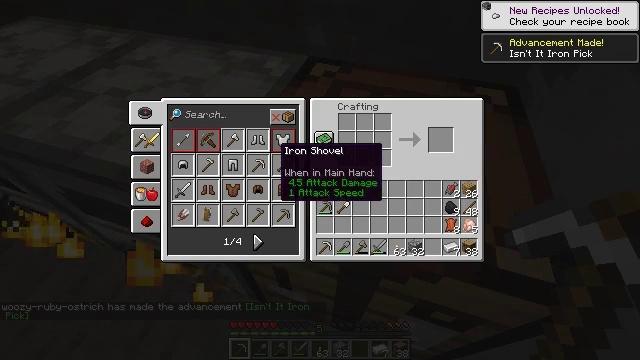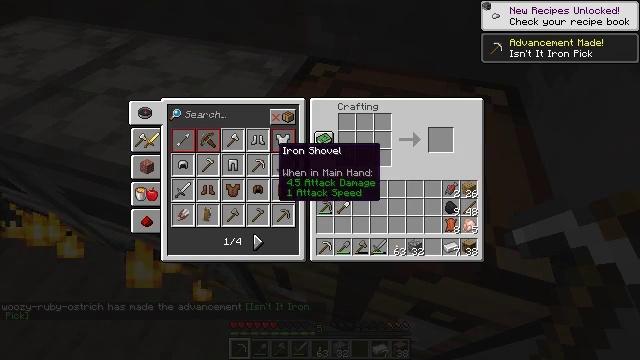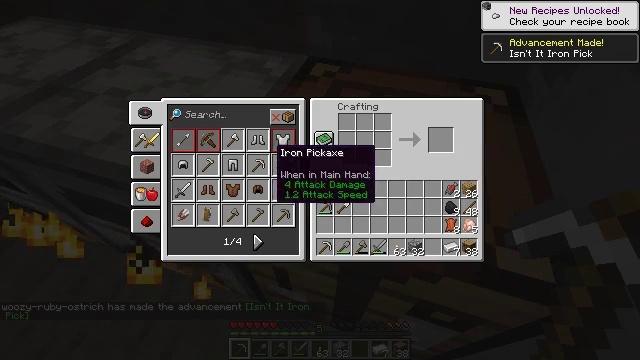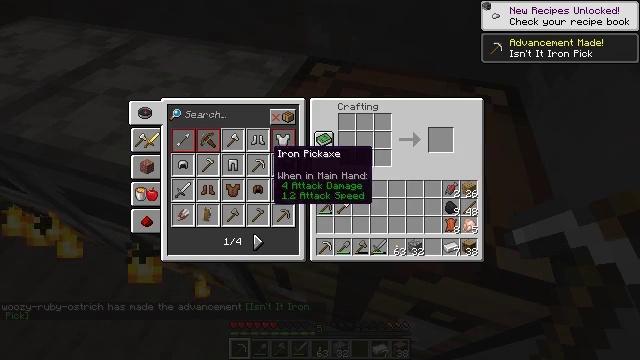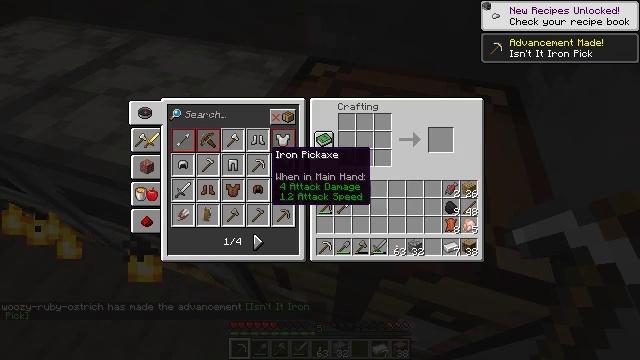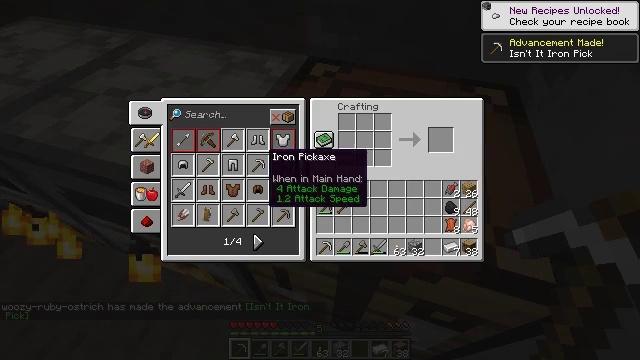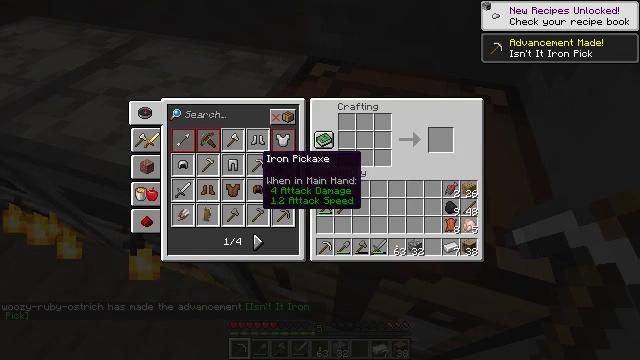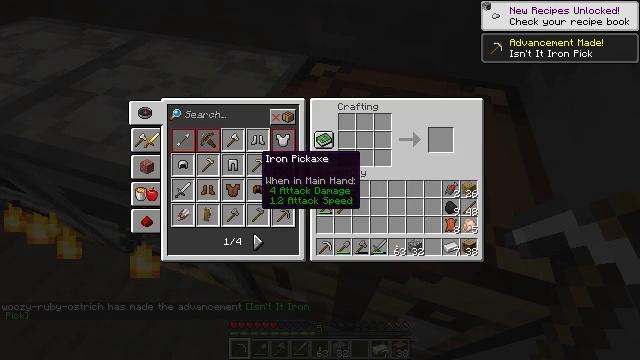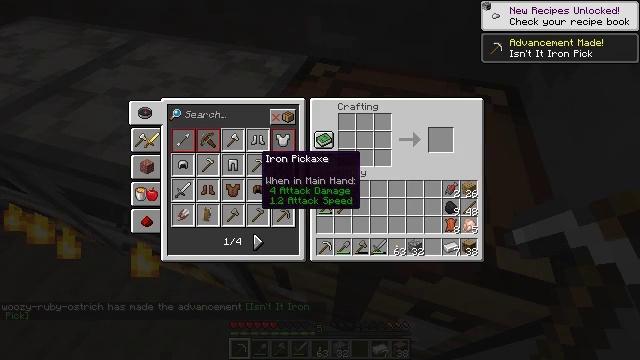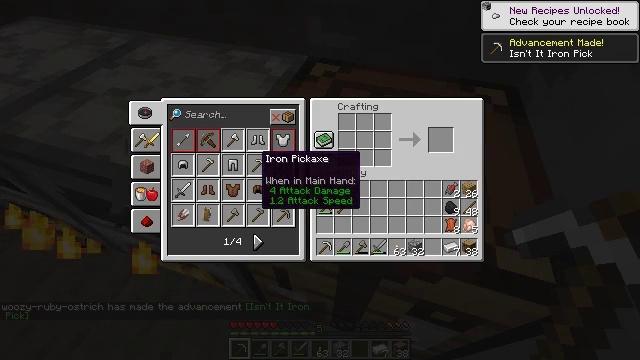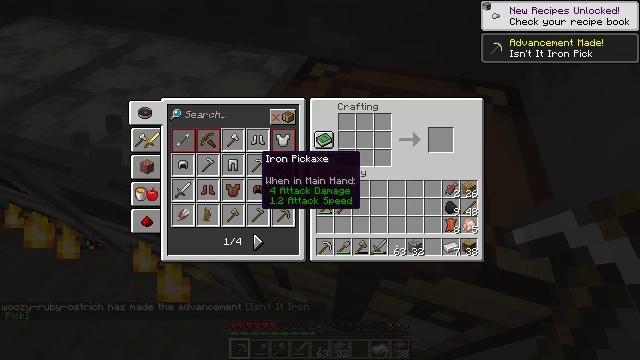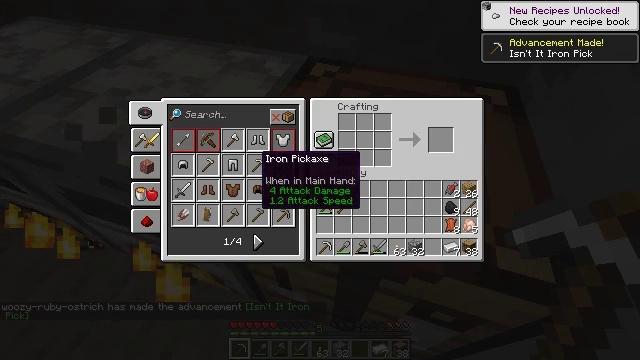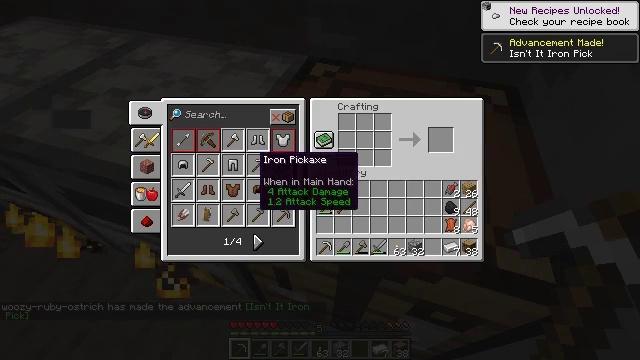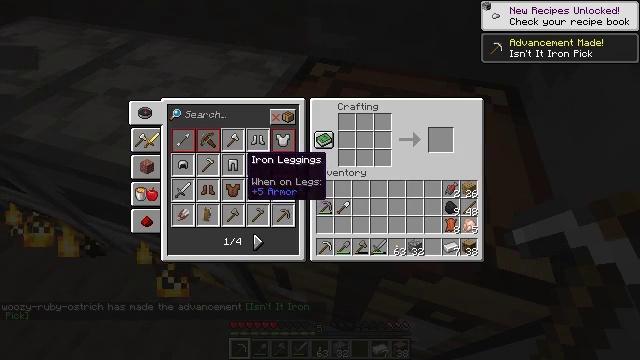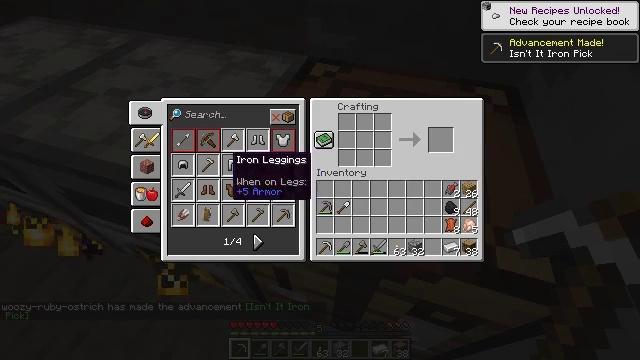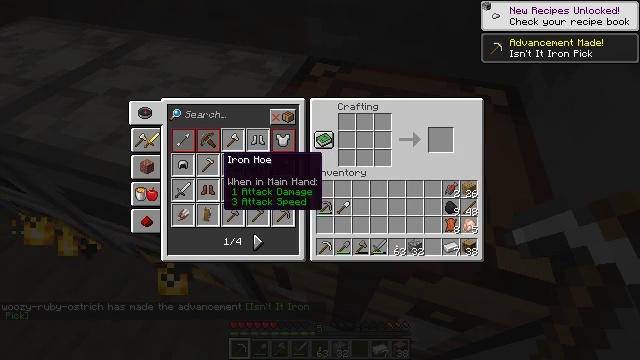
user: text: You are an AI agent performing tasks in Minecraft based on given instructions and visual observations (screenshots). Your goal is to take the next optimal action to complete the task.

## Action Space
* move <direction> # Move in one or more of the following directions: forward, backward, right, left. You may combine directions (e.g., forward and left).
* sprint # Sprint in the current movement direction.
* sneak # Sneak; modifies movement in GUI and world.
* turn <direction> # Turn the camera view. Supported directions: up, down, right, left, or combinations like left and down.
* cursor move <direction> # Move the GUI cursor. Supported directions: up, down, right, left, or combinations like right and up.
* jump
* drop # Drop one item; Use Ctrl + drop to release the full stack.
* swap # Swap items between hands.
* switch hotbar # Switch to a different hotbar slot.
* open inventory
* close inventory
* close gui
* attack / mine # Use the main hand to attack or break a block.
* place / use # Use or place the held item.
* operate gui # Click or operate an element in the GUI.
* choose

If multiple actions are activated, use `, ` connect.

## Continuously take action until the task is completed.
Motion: motion action
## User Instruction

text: Produce an iron sword using iron ingots and a stick.
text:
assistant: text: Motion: no_op
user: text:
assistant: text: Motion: no_op
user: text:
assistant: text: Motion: no_op
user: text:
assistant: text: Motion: no_op
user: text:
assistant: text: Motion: no_op
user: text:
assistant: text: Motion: no_op
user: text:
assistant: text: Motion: no_op
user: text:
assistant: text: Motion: no_op
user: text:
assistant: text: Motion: no_op
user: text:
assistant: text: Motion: no_op
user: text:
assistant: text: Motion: no_op
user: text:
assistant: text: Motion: no_op
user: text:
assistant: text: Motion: cursor move left
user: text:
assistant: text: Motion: cursor move left
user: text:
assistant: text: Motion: cursor move left
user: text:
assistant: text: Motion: no_op
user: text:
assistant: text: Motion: no_op
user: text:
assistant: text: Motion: no_op
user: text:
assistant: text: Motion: no_op
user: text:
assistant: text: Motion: no_op
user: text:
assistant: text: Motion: no_op
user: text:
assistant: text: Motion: no_op
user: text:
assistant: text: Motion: cursor move left and down
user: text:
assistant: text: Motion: no_op
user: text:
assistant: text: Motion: no_op
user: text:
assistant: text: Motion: no_op
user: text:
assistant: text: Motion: no_op
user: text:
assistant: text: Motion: operate gui
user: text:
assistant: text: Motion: operate gui
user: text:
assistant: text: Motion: operate gui